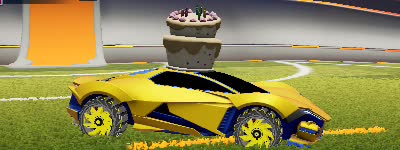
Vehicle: werewolf